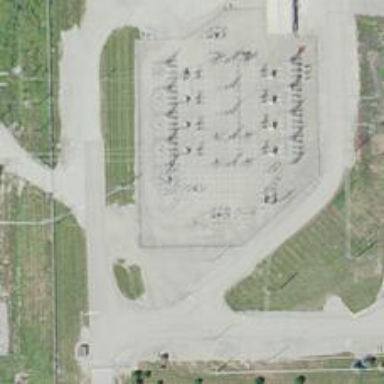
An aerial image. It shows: Switch used for power control.